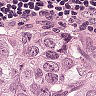
Metastatic tissue present: yes